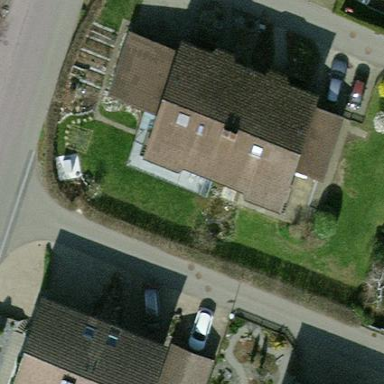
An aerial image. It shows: Semidetached house.